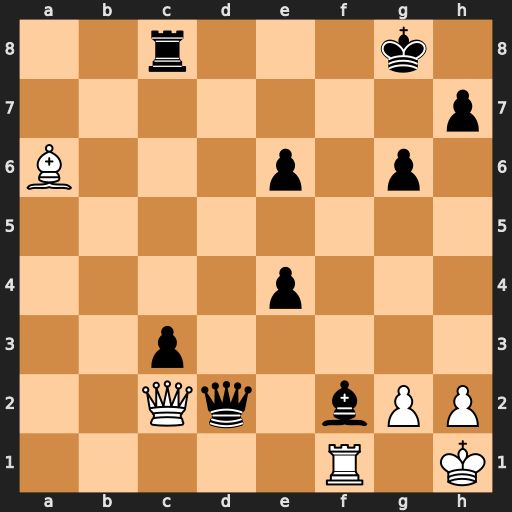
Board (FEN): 2r3k1/7p/B3p1p1/8/4p3/2p5/2Qq1bPP/5R1K
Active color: w
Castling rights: -
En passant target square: -
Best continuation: Qxd2 cxd2 Bxc8